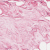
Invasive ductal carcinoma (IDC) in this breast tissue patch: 0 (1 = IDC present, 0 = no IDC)